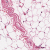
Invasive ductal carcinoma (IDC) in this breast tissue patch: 0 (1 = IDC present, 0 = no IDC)